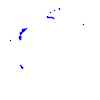
Particle: proton